Question: I have a window('JFrame') which contains special types of 'JButtons' (my own class of buttons which extend 'JButton'). That window suppose to resize itself when the button size is changing(in example when I click on the button its font size increases and the whole size of JButton too).
I do not want make 'JFrame' fit the buttons, but let me decide how big the window should be, so 'pack()' is no solution.
I was thinking about a kind of component listner which would resize window on button size change but I could not find anything.

'''
import java.awt.Dimension;
import java.awt.Font;
import java.awt.FontMetrics;
import java.awt.Rectangle;
import java.awt.event.ActionEvent;
import java.awt.event.ActionListener;
import javax.swing.JButton;
import javax.swing.JOptionPane;
public class ResizingButton extends JButton {
public ResizingButton(String txt) {
super();
setText(txt);
addActionListener(new ActionListener() {
@Override
public void actionPerformed(ActionEvent arg0) {
int newFontSize = getFont().getSize() + 1;
setFont(new Font(Font.SANS_SERIF, Font.PLAIN, newFontSize));
FontMetrics metrics = getFontMetrics(getFont());
int width = metrics.stringWidth(getText());
int height = metrics.getHeight();
Dimension newDimension = new Dimension(width + 40, height + 10);
setPreferredSize(newDimension);
setBounds(new Rectangle(getLocation(), getPreferredSize()));
}
});
}
}
'''
---
'''
import java.awt.FlowLayout;
import java.awt.GridLayout;
import javax.swing.JButton;
import javax.swing.JFrame;
@SuppressWarnings("serial")
public class Zadanie2 extends JFrame {
JButton jb1, jb2;
public Zadanie2() {
createGUI();
}
private void createGUI() {
setSize(200, 80);
setLayout(new FlowLayout());
add(new ResizingButton("tekst"));
setVisible(true);
setDefaultCloseOperation(EXIT_ON_CLOSE);
}
public static void main(String[] args) {
new Zadanie2();
}
}
'''
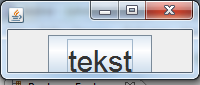
Answer: > That window suppose to resize itself when the button size is changing(in example when I click on the button its font size increases and the whole size of JButton too).
Override the getPreferredSize() of your custom button.
> I do not want make JFrame fit the buttons, but let me decide how big the window should be, so pack() is no solution.
Now when you invoke pack() the frame will be resized taking into account the new preferred size of the button.
> I was thinking about a kind of component listner which would resize window on button size change but I could not find anything.
The 'ComponentListener' has a 'componentResized()' event. So you would add the listener to the button. You would only use this approach if your automatic resizing code is different then just using pack().